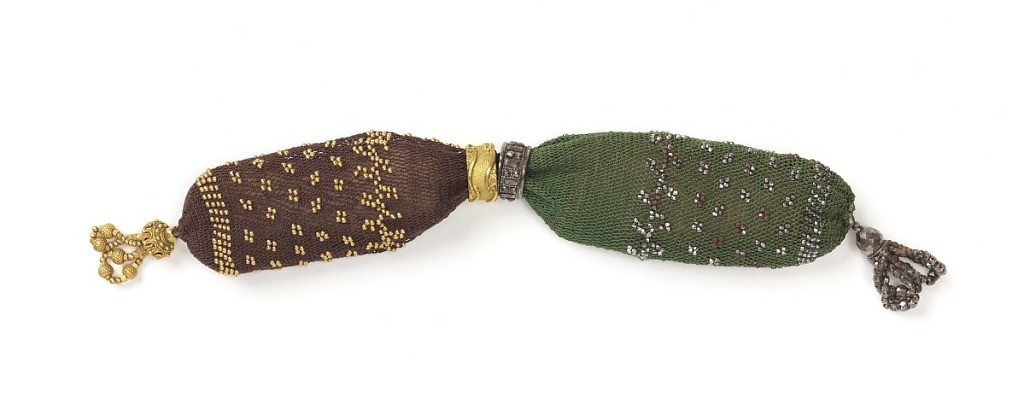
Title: Miser's purse
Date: early 19th century
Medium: silk, metal Technique: crochet
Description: One side in green crocheted silk with cut steel beads; the other in brown silk ornamented with gold beads. The side opening is controlled by two rings, one of cut steel, the other of gold. A cut steel tassel is attached to the green silk end while an ornamental gold drop decorates the brown end.